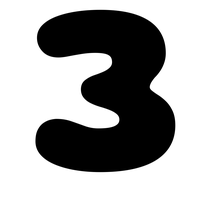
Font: Gluten_ExtraBold